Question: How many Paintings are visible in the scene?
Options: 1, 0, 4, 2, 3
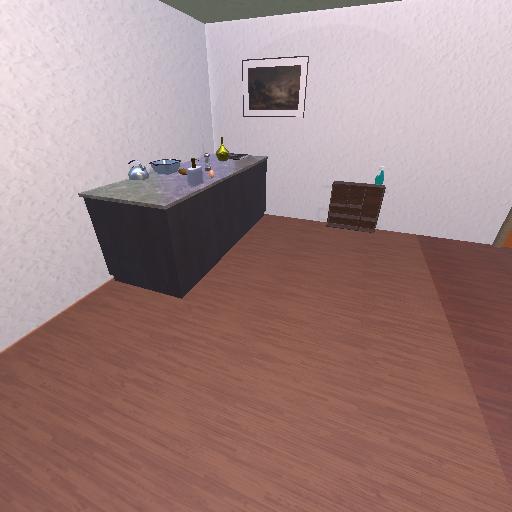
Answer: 1